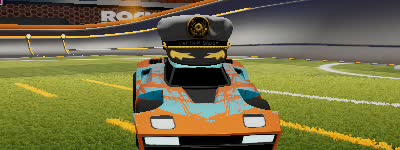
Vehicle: breakout